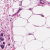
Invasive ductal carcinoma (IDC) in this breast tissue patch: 0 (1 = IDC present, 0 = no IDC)